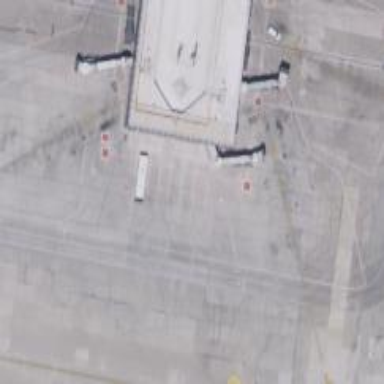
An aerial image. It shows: Footway road on bridge in the airside area.